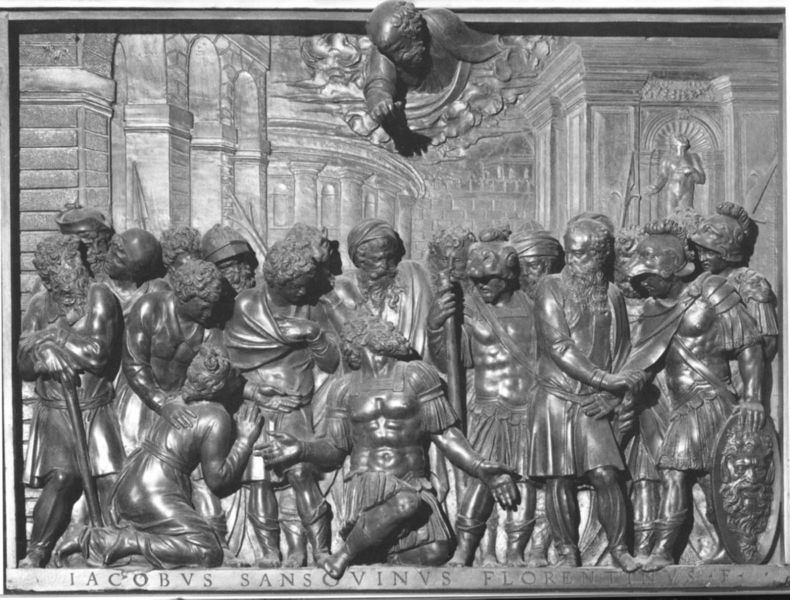
Titel: Kanzel im Chor
Künstler: Jacopo Sansovino
Standort: Venedig, S. Marco (EU - I - Venetien)
Schlagwörter: gott, mann, menschen, stadt, frau, grau, männer, leute, rock, bart, bärte, bärtig, stein, kirche, personen, locken, relief, schrift, röcke, figuren, soldaten, tafel, inschrift, metall, bronze, foto, schild, plastisch, knien, helm, rom, römer, krieger, knieen, florenz, bitten, relieff, dreidimensional, jakob, gelockt, ergreifen, sansovino, nieen